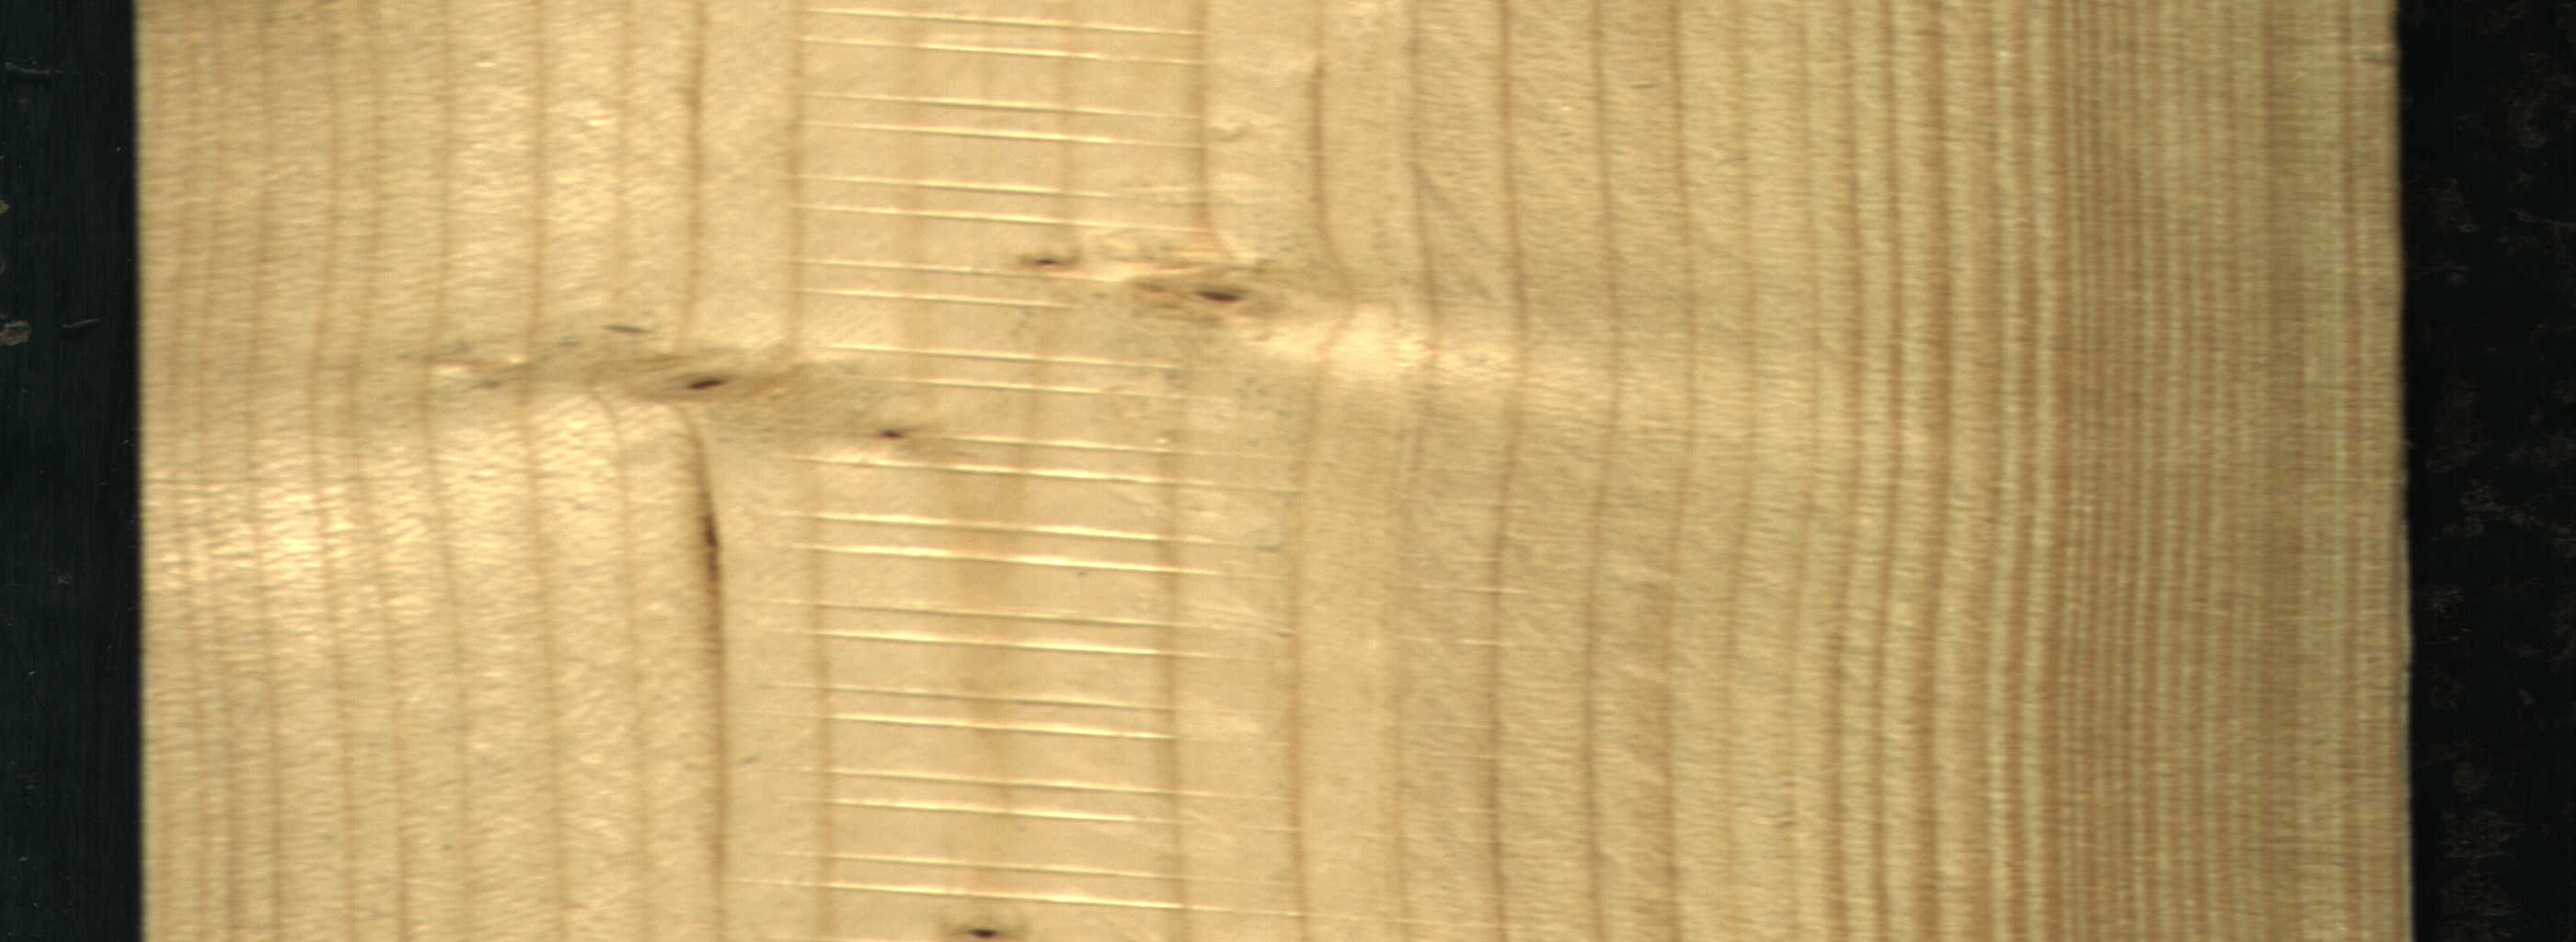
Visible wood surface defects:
Dead_Knot
Live_Knot
Live_Knot
Live_Knot
Live_Knot